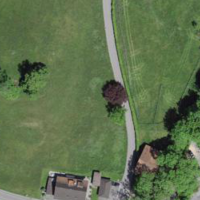
EUNIS habitat code: 24
Species observed at this site:
Ranunculus acris